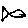
Label: fish